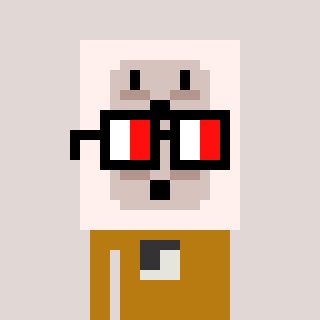
a pixel art character with square glasses with black frames and red eyes, a outlet-shaped head and a gold-colored body on a warm background